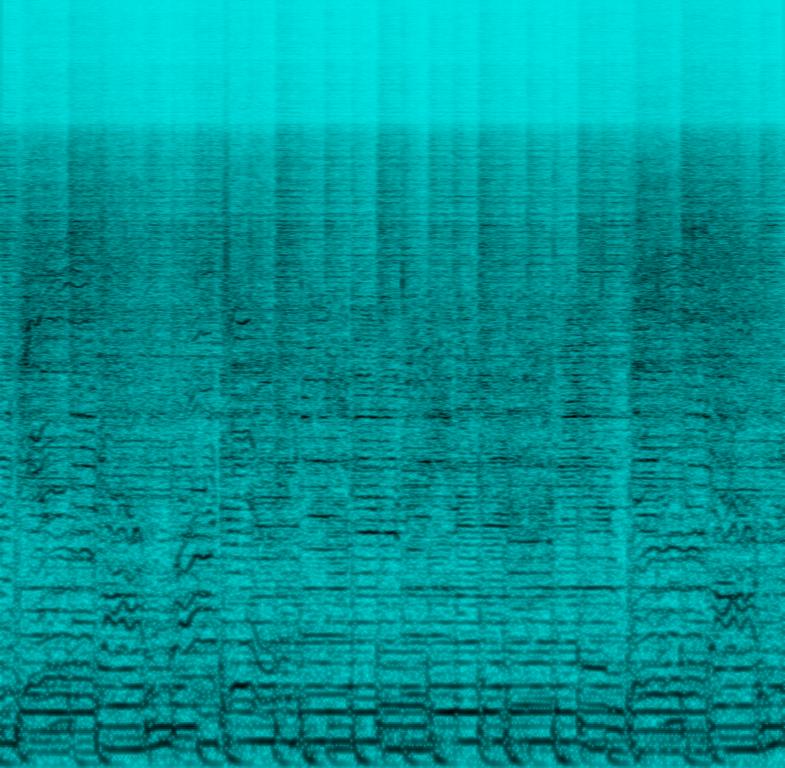
The low quality recording features a live performance of a rock song that features muffled male vocals, loud electric guitar melody, buzzy bass guitar, punchy kick and snare and harsh cymbals. Sounds energetic, vintage and a bit harsh, due to the quality of the recording.